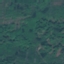
Land use / land cover class: Forest